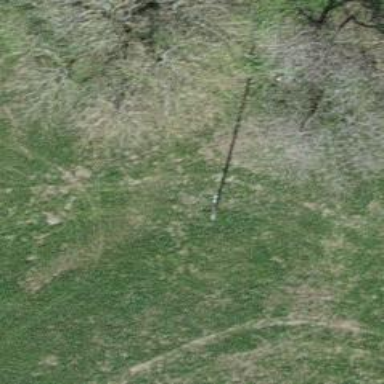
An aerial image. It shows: Minor power line.